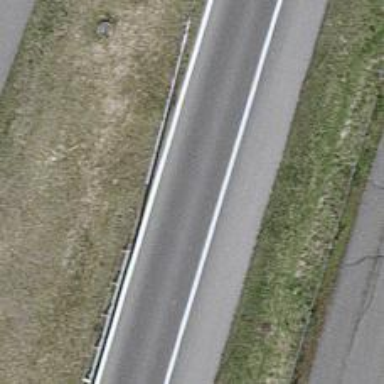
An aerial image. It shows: Asphalt motorway link.